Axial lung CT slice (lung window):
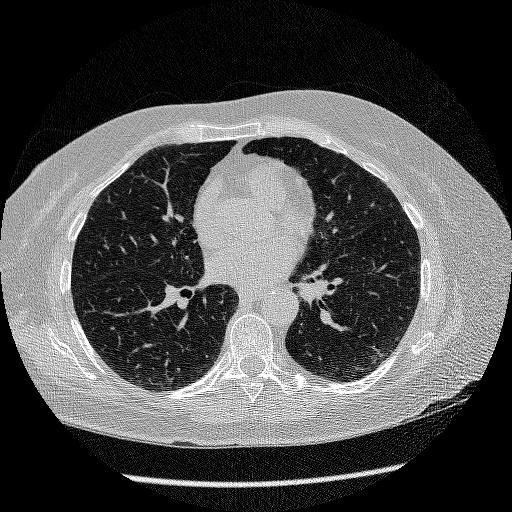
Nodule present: no